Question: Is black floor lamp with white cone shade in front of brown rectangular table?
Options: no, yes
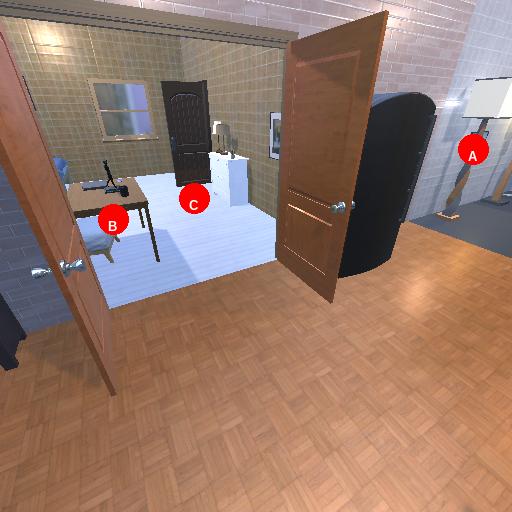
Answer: no